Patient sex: F
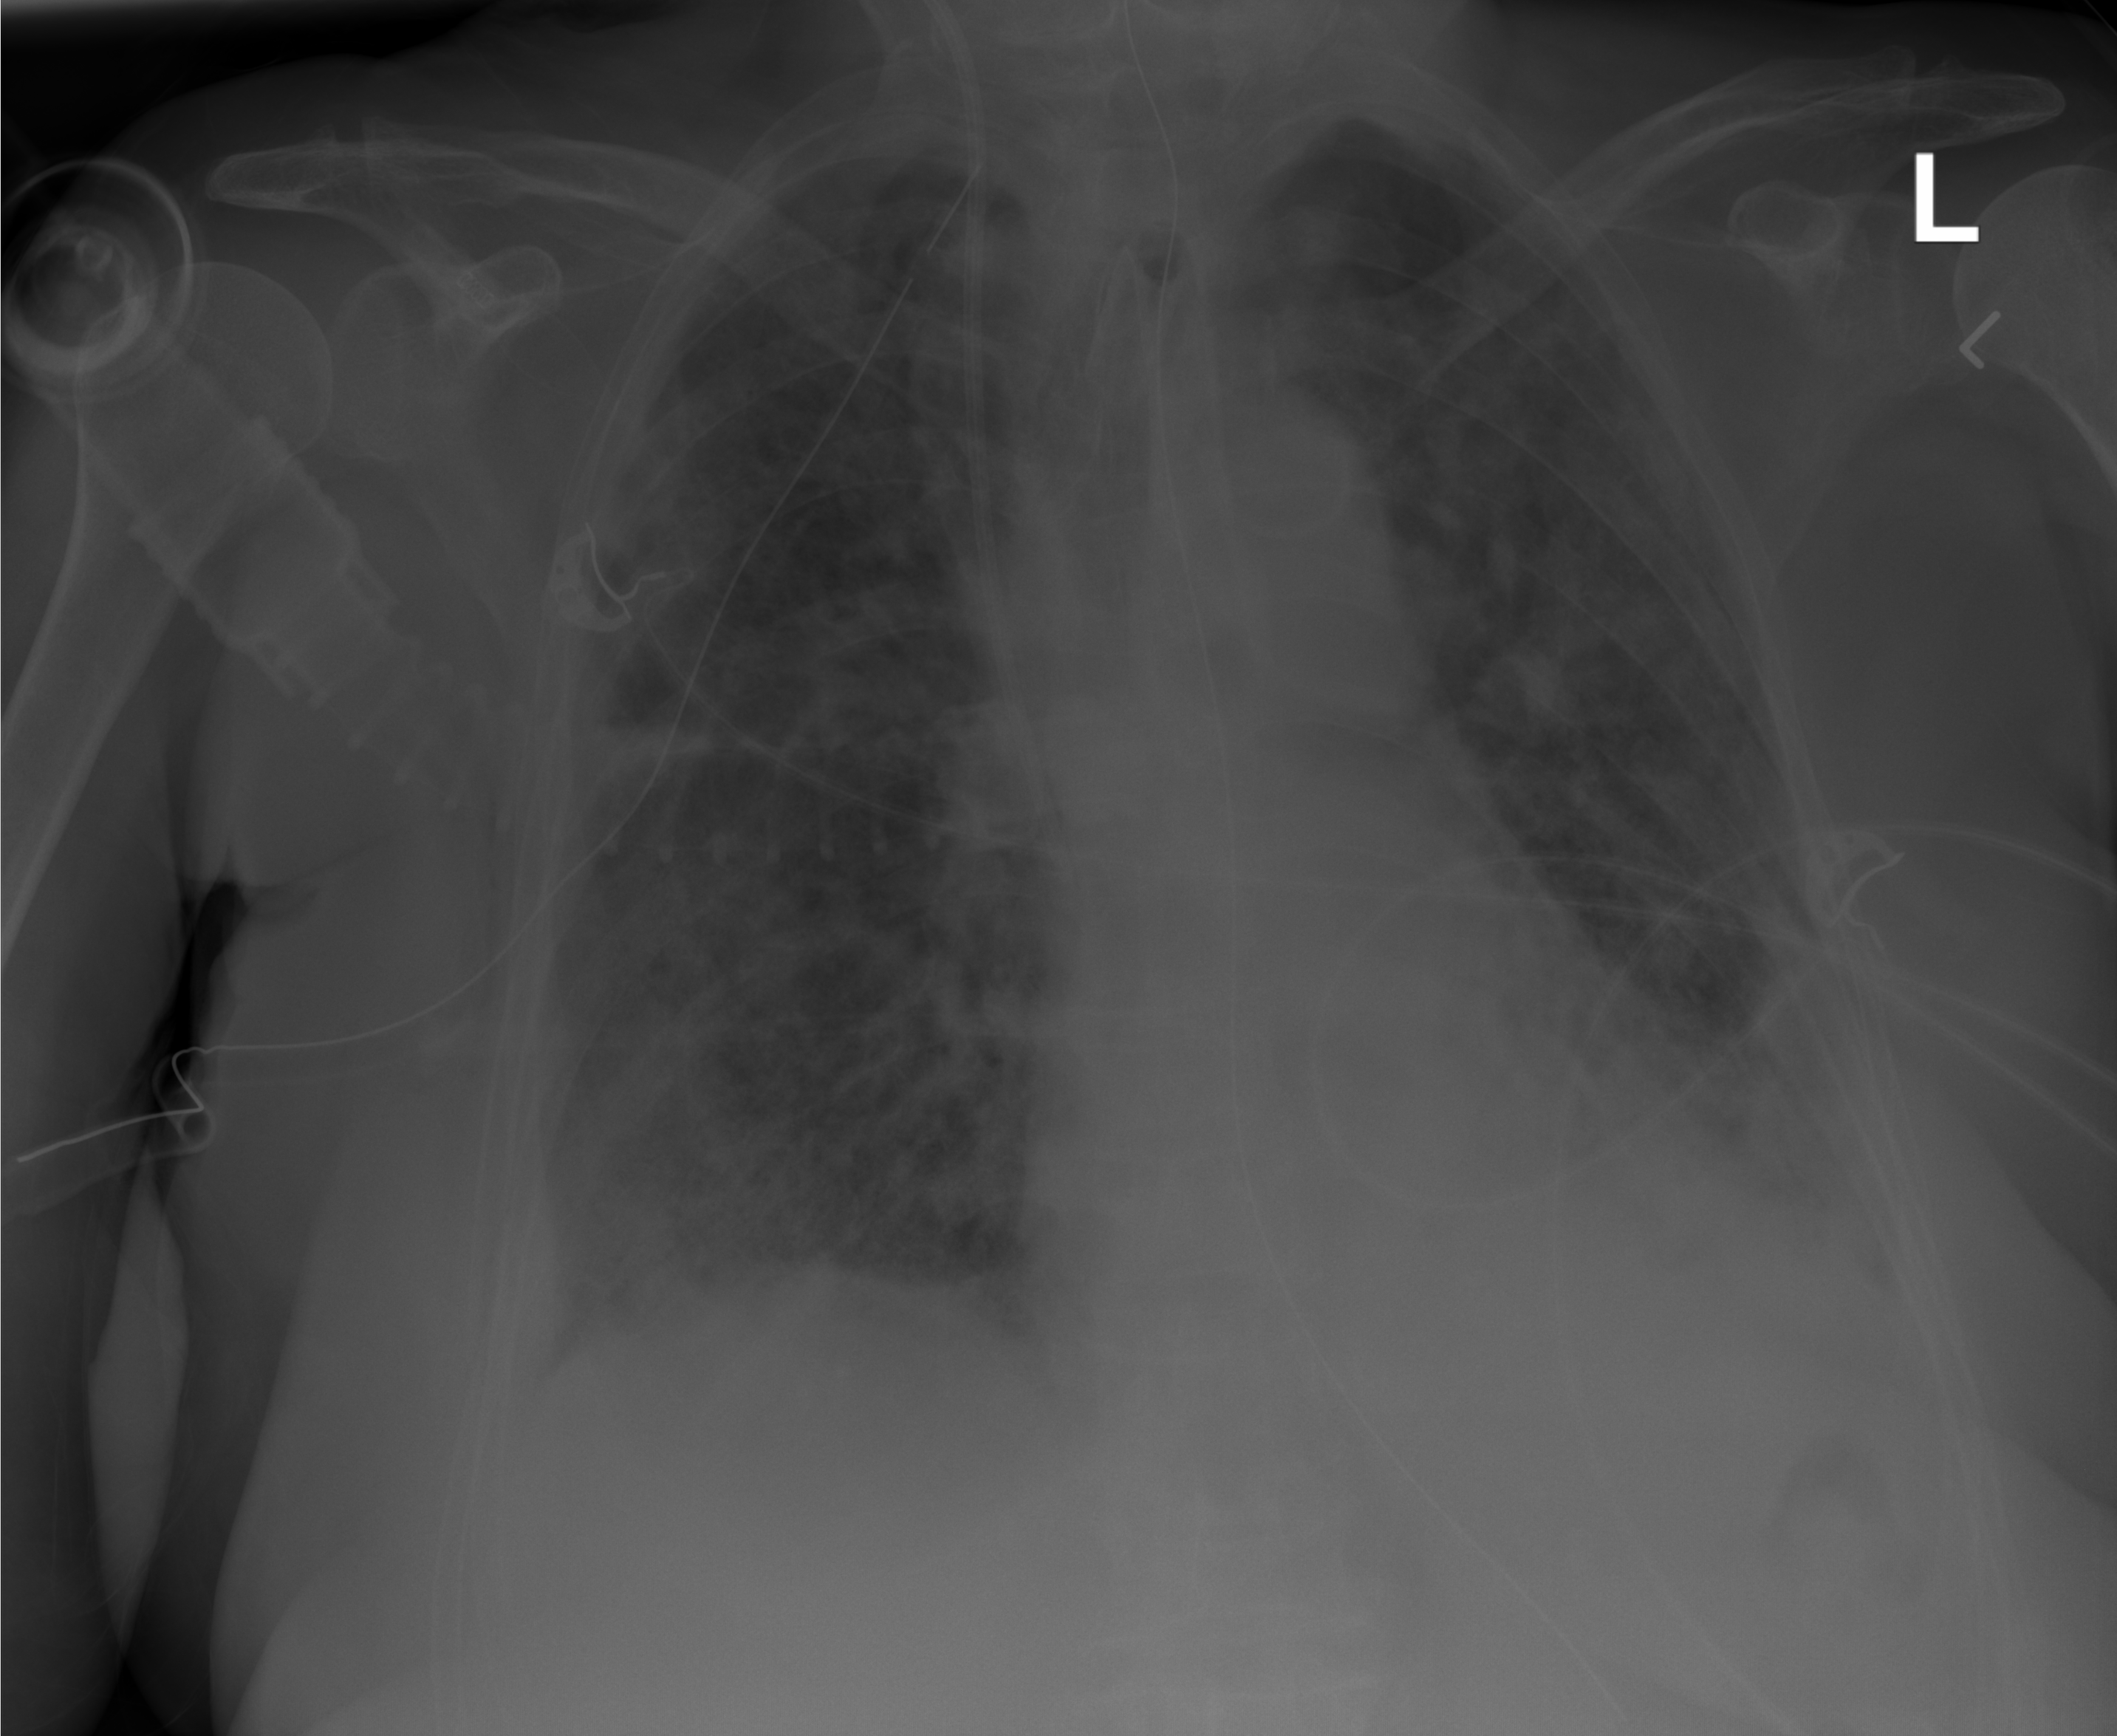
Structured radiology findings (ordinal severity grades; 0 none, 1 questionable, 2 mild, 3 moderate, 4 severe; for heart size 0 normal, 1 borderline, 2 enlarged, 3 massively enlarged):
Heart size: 0
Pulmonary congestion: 2
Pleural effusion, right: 2
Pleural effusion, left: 2
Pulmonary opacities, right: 3
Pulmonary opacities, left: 3
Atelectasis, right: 3
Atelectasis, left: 3